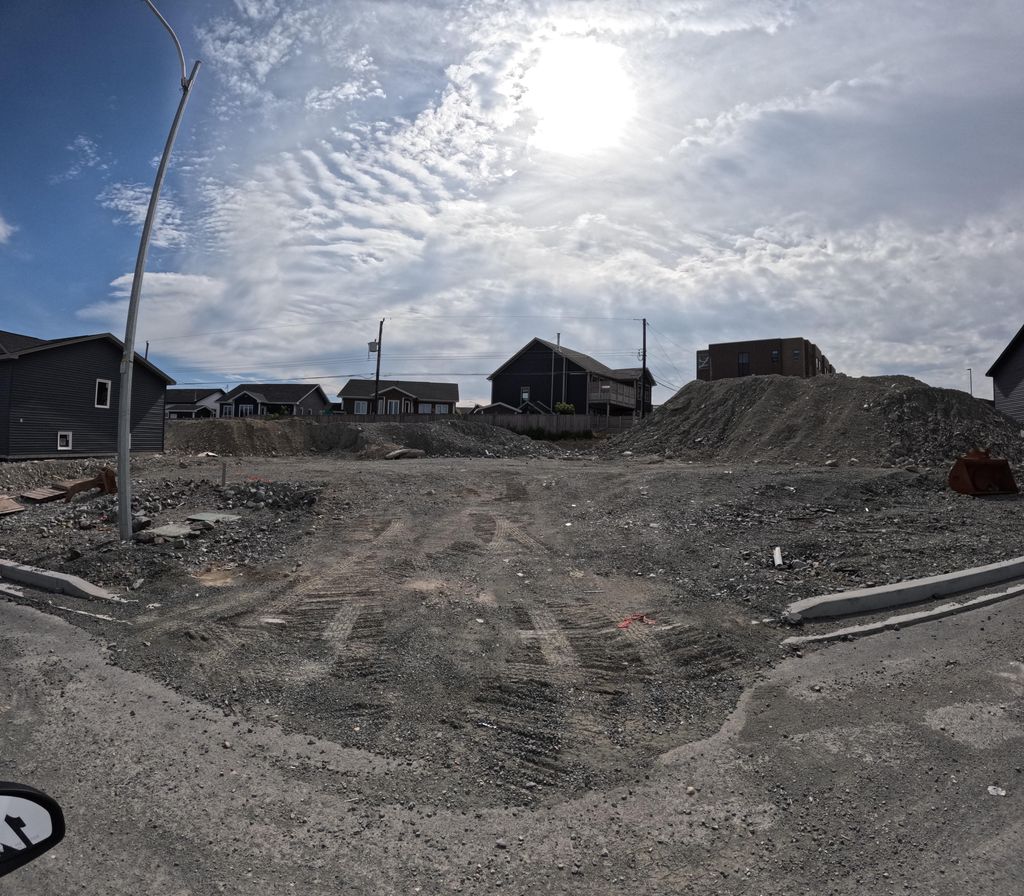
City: st_johns